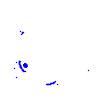
Particle: electron